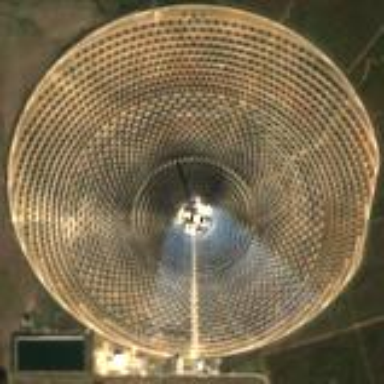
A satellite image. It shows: Solar power plant.